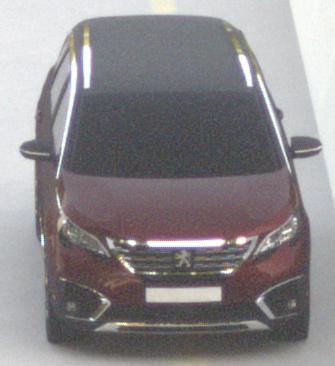
Make: Peugeot
Model: 5008 1.2 PureTech 130 Active
Detailed model: 5008 (II) (03/17 - 09/20)
Model produced from: 2017/03
Model produced until: 2018/07
Doors: 5
Color: red
Road condition: dry road
Daytime: sunrise or sunset
Contrast: low contrast